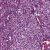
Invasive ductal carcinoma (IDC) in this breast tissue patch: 0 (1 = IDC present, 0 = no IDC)